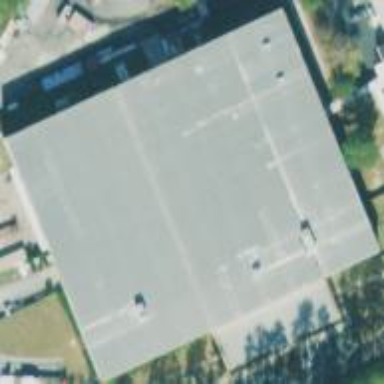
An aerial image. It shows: Commercial building.